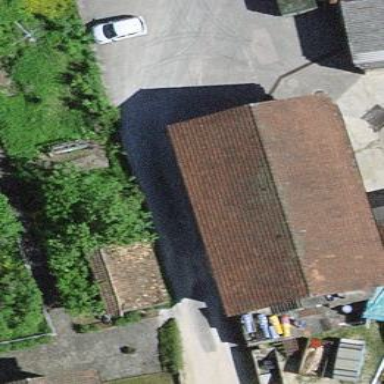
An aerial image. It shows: Garage.